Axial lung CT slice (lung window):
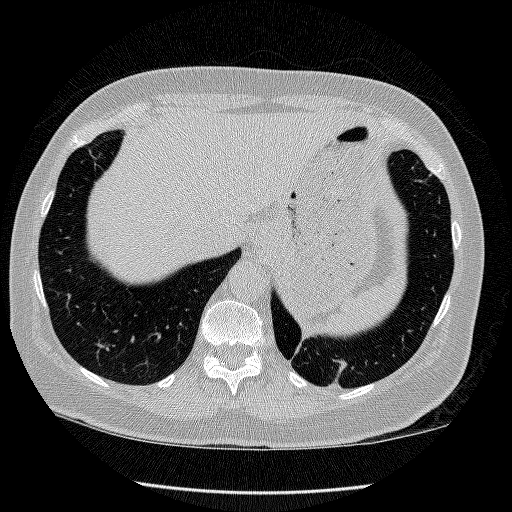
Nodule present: no